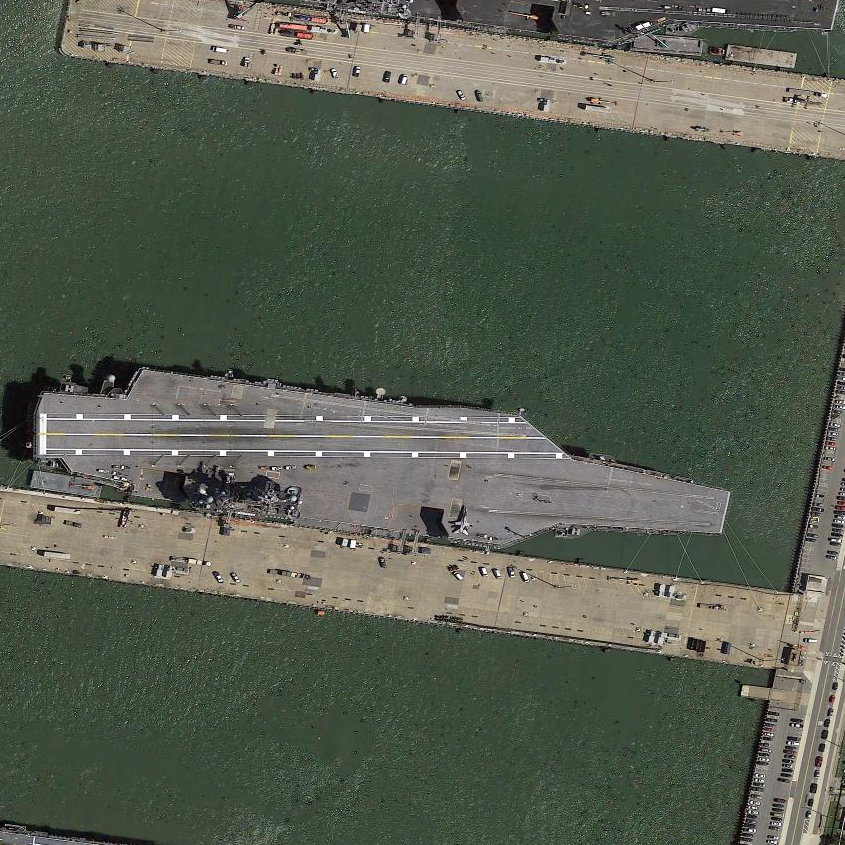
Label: aircraft_carrier